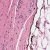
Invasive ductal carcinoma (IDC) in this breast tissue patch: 0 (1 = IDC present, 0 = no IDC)